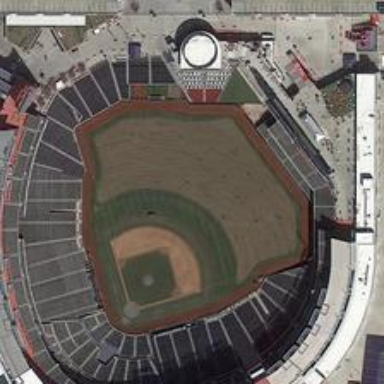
The baseball field, with stand which can contain ten thousands of fans, is majestic .